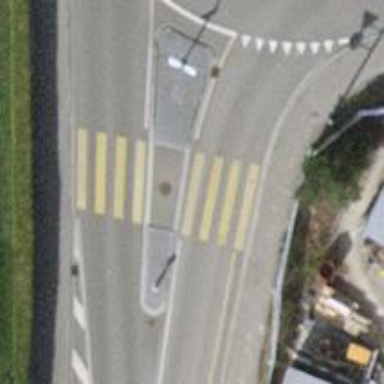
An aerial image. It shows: Marked and uncontrolled crossing with island.